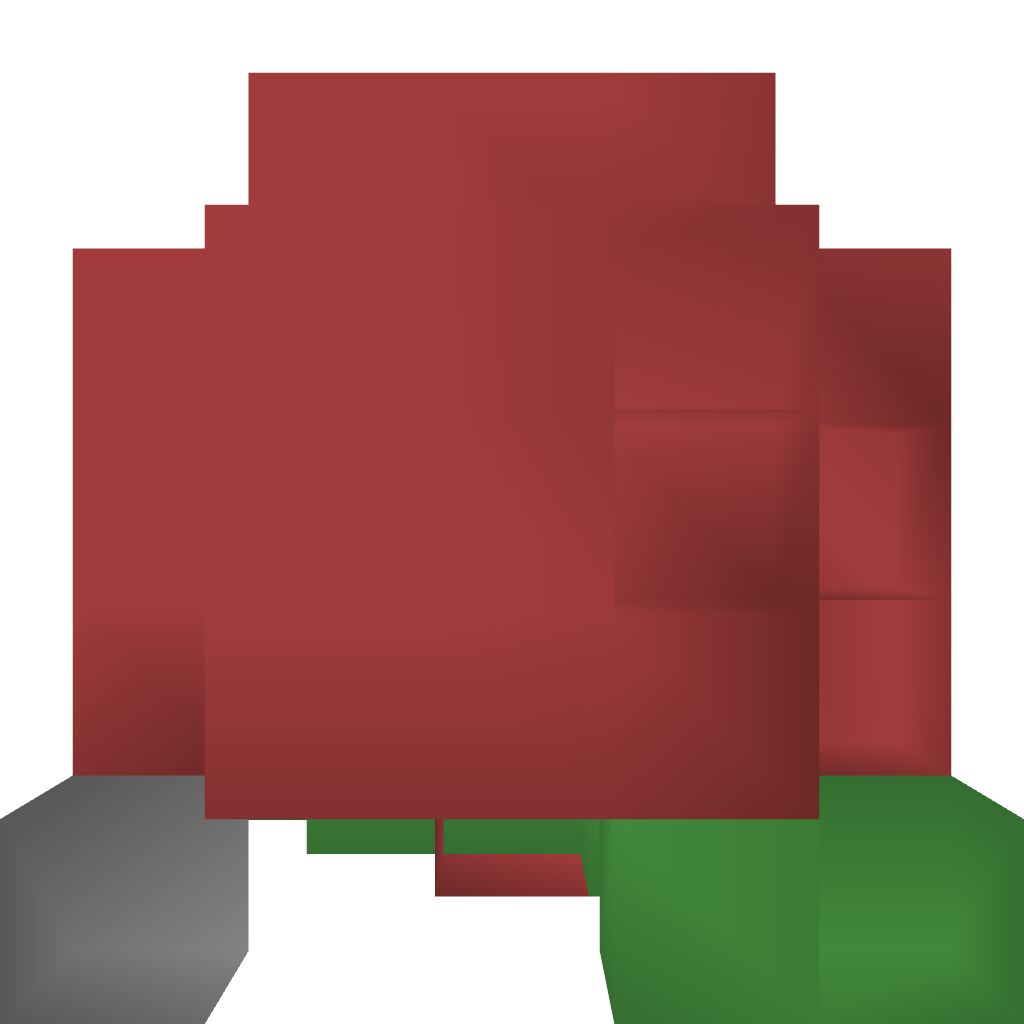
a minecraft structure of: Mushroom bad low quality